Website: apple
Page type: customer-info-address
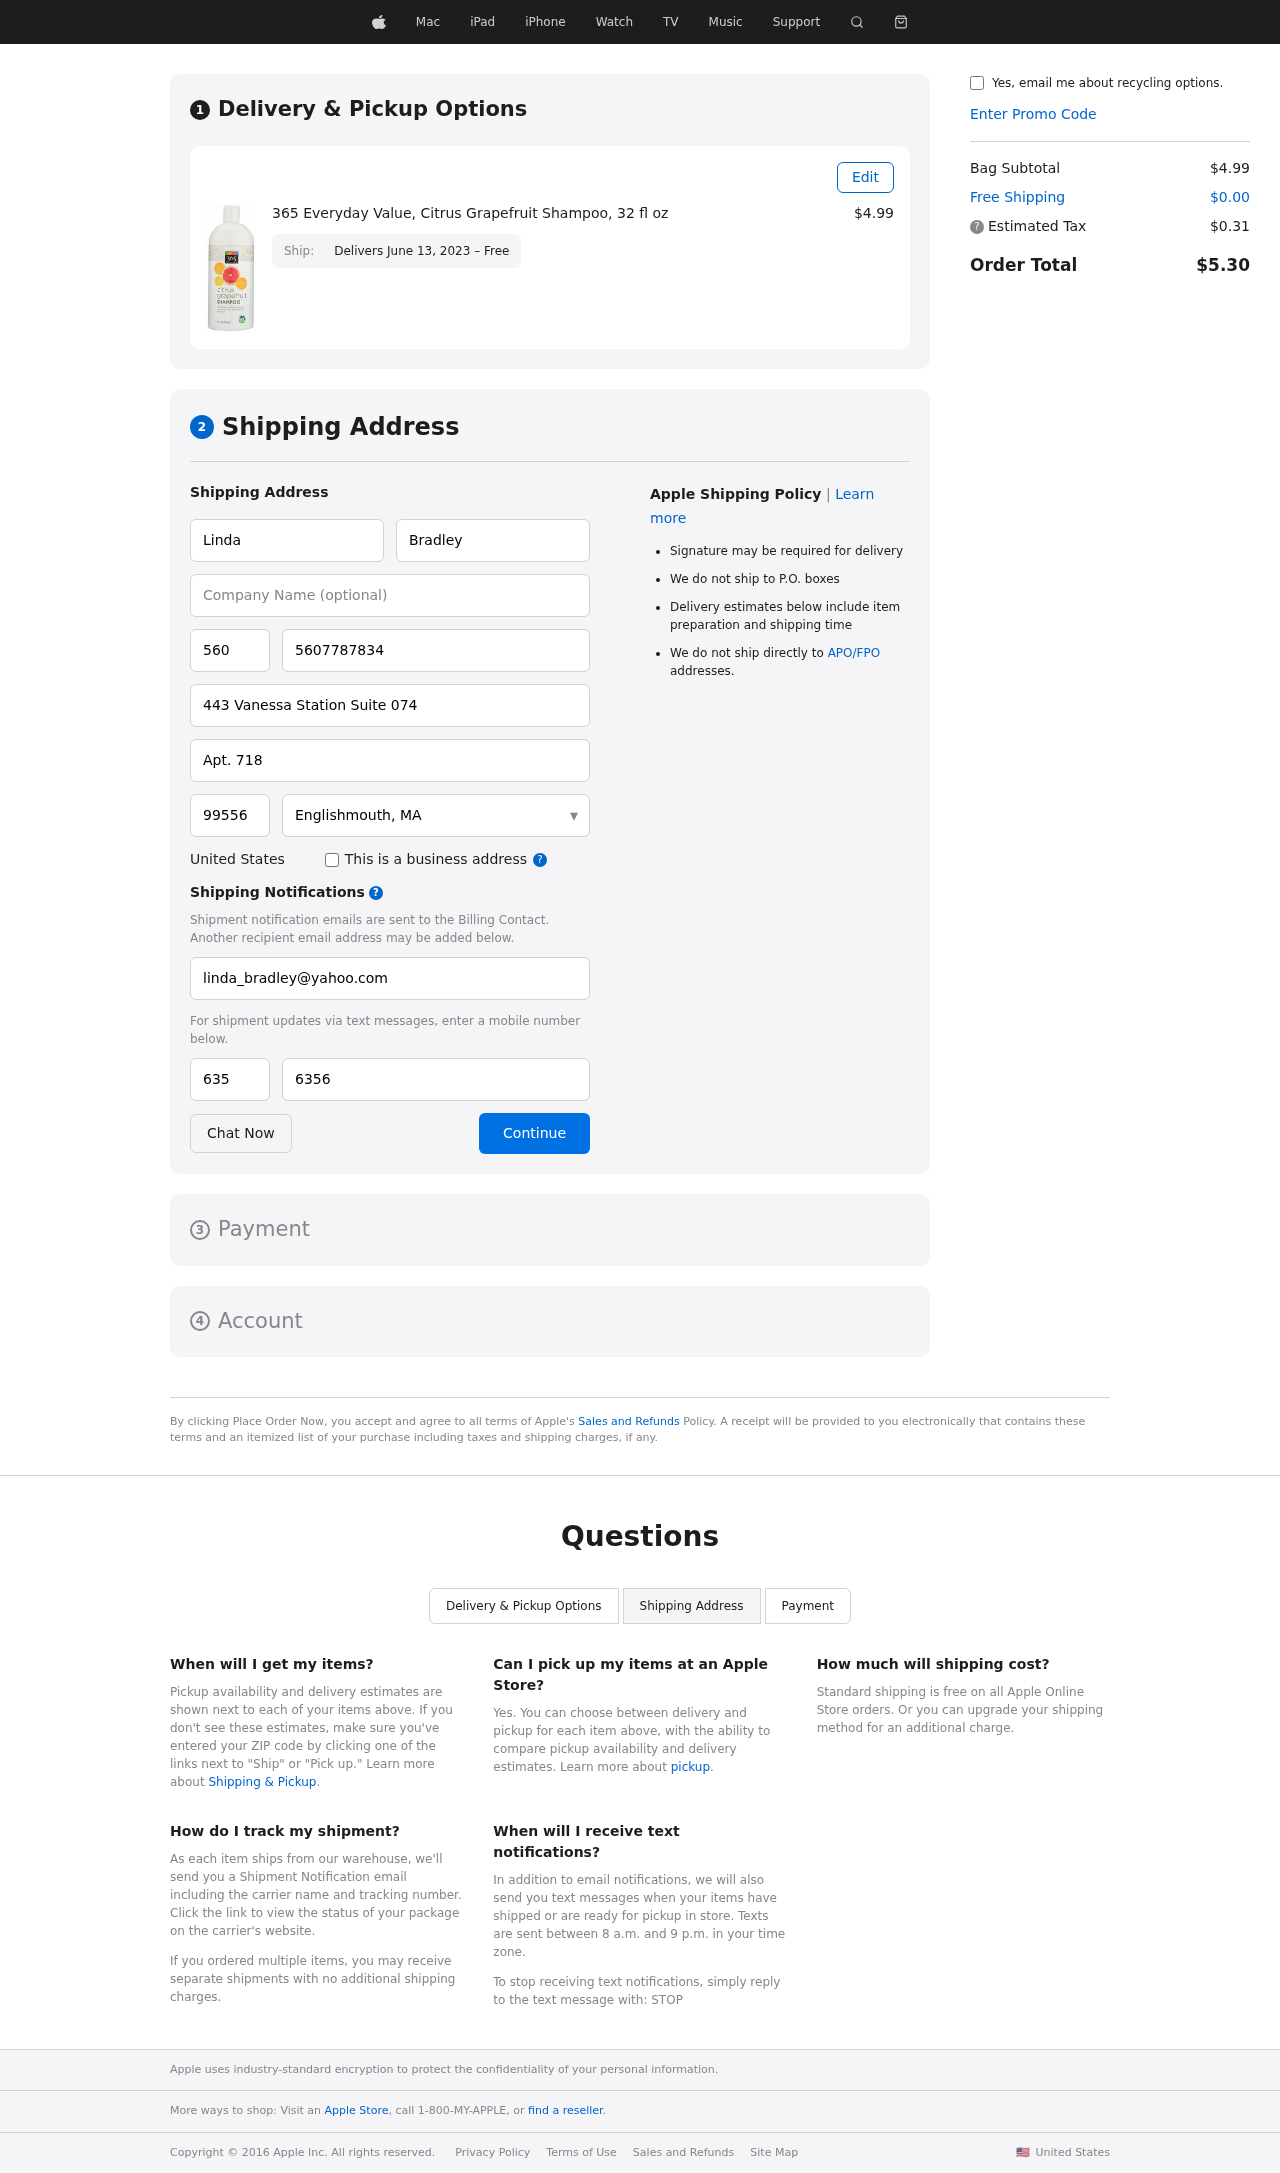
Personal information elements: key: PII_CITY_STATE
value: Englishmouth, MA
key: PII_COUNTRY
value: United States
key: PII_EMAIL
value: linda_bradley@yahoo.com
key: PII_FIRSTNAME
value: Linda
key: PII_LASTNAME
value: Bradley
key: PII_PHONE
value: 5607787834
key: PII_PHONE_ALT
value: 6356518074
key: PII_PHONE_ALT_AREA
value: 635
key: PII_PHONE_AREA
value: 560
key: PII_POSTCODE
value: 99556
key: PII_STREET
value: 443 Vanessa Station Suite 074
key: PII_STREET2
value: Apt. 718
Product elements: key: PRODUCT1_NAME
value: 365 Everyday Value, Citrus Grapefruit Shampoo, 32 fl oz
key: PRODUCT1_PRICE
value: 4.99
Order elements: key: ORDER_DELIVERY_DATE
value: Delivers June 13, 2023 – Free
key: ORDER_SUBTOTAL
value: $4.99
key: ORDER_SHIPPING_COST
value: $0.00
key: ORDER_TAX
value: $0.31
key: ORDER_TOTAL
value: $5.30